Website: lowes
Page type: customer-info-address
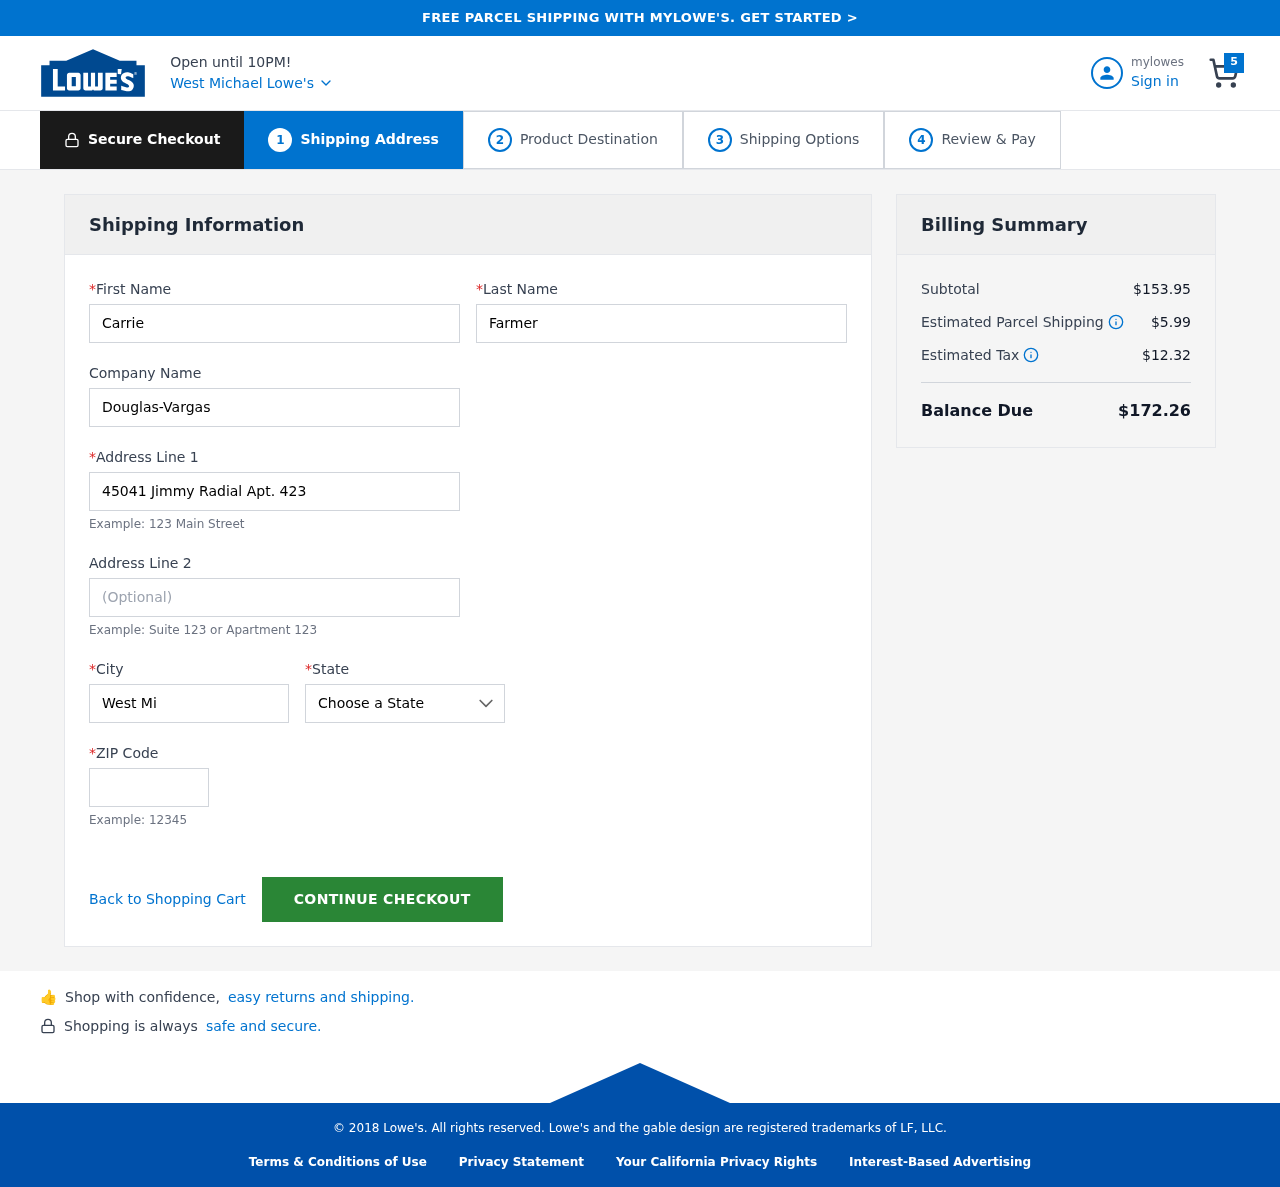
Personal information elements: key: PII_CITY
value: West Michael
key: PII_COMPANY
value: Douglas-Vargas
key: PII_FIRSTNAME
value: Carrie
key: PII_LASTNAME
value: Farmer
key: PII_POSTCODE
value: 12636
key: PII_STATE
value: Texas
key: PII_STREET
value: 45041 Jimmy Radial Apt. 423
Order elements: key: ORDER_NUM_ITEMS
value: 5
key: ORDER_SUBTOTAL
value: $153.95
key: ORDER_SHIPPING_COST
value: $5.99
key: ORDER_TAX
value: $12.32
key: ORDER_TOTAL
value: $172.26